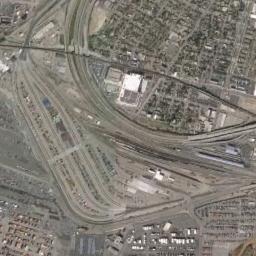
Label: railway_station